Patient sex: M
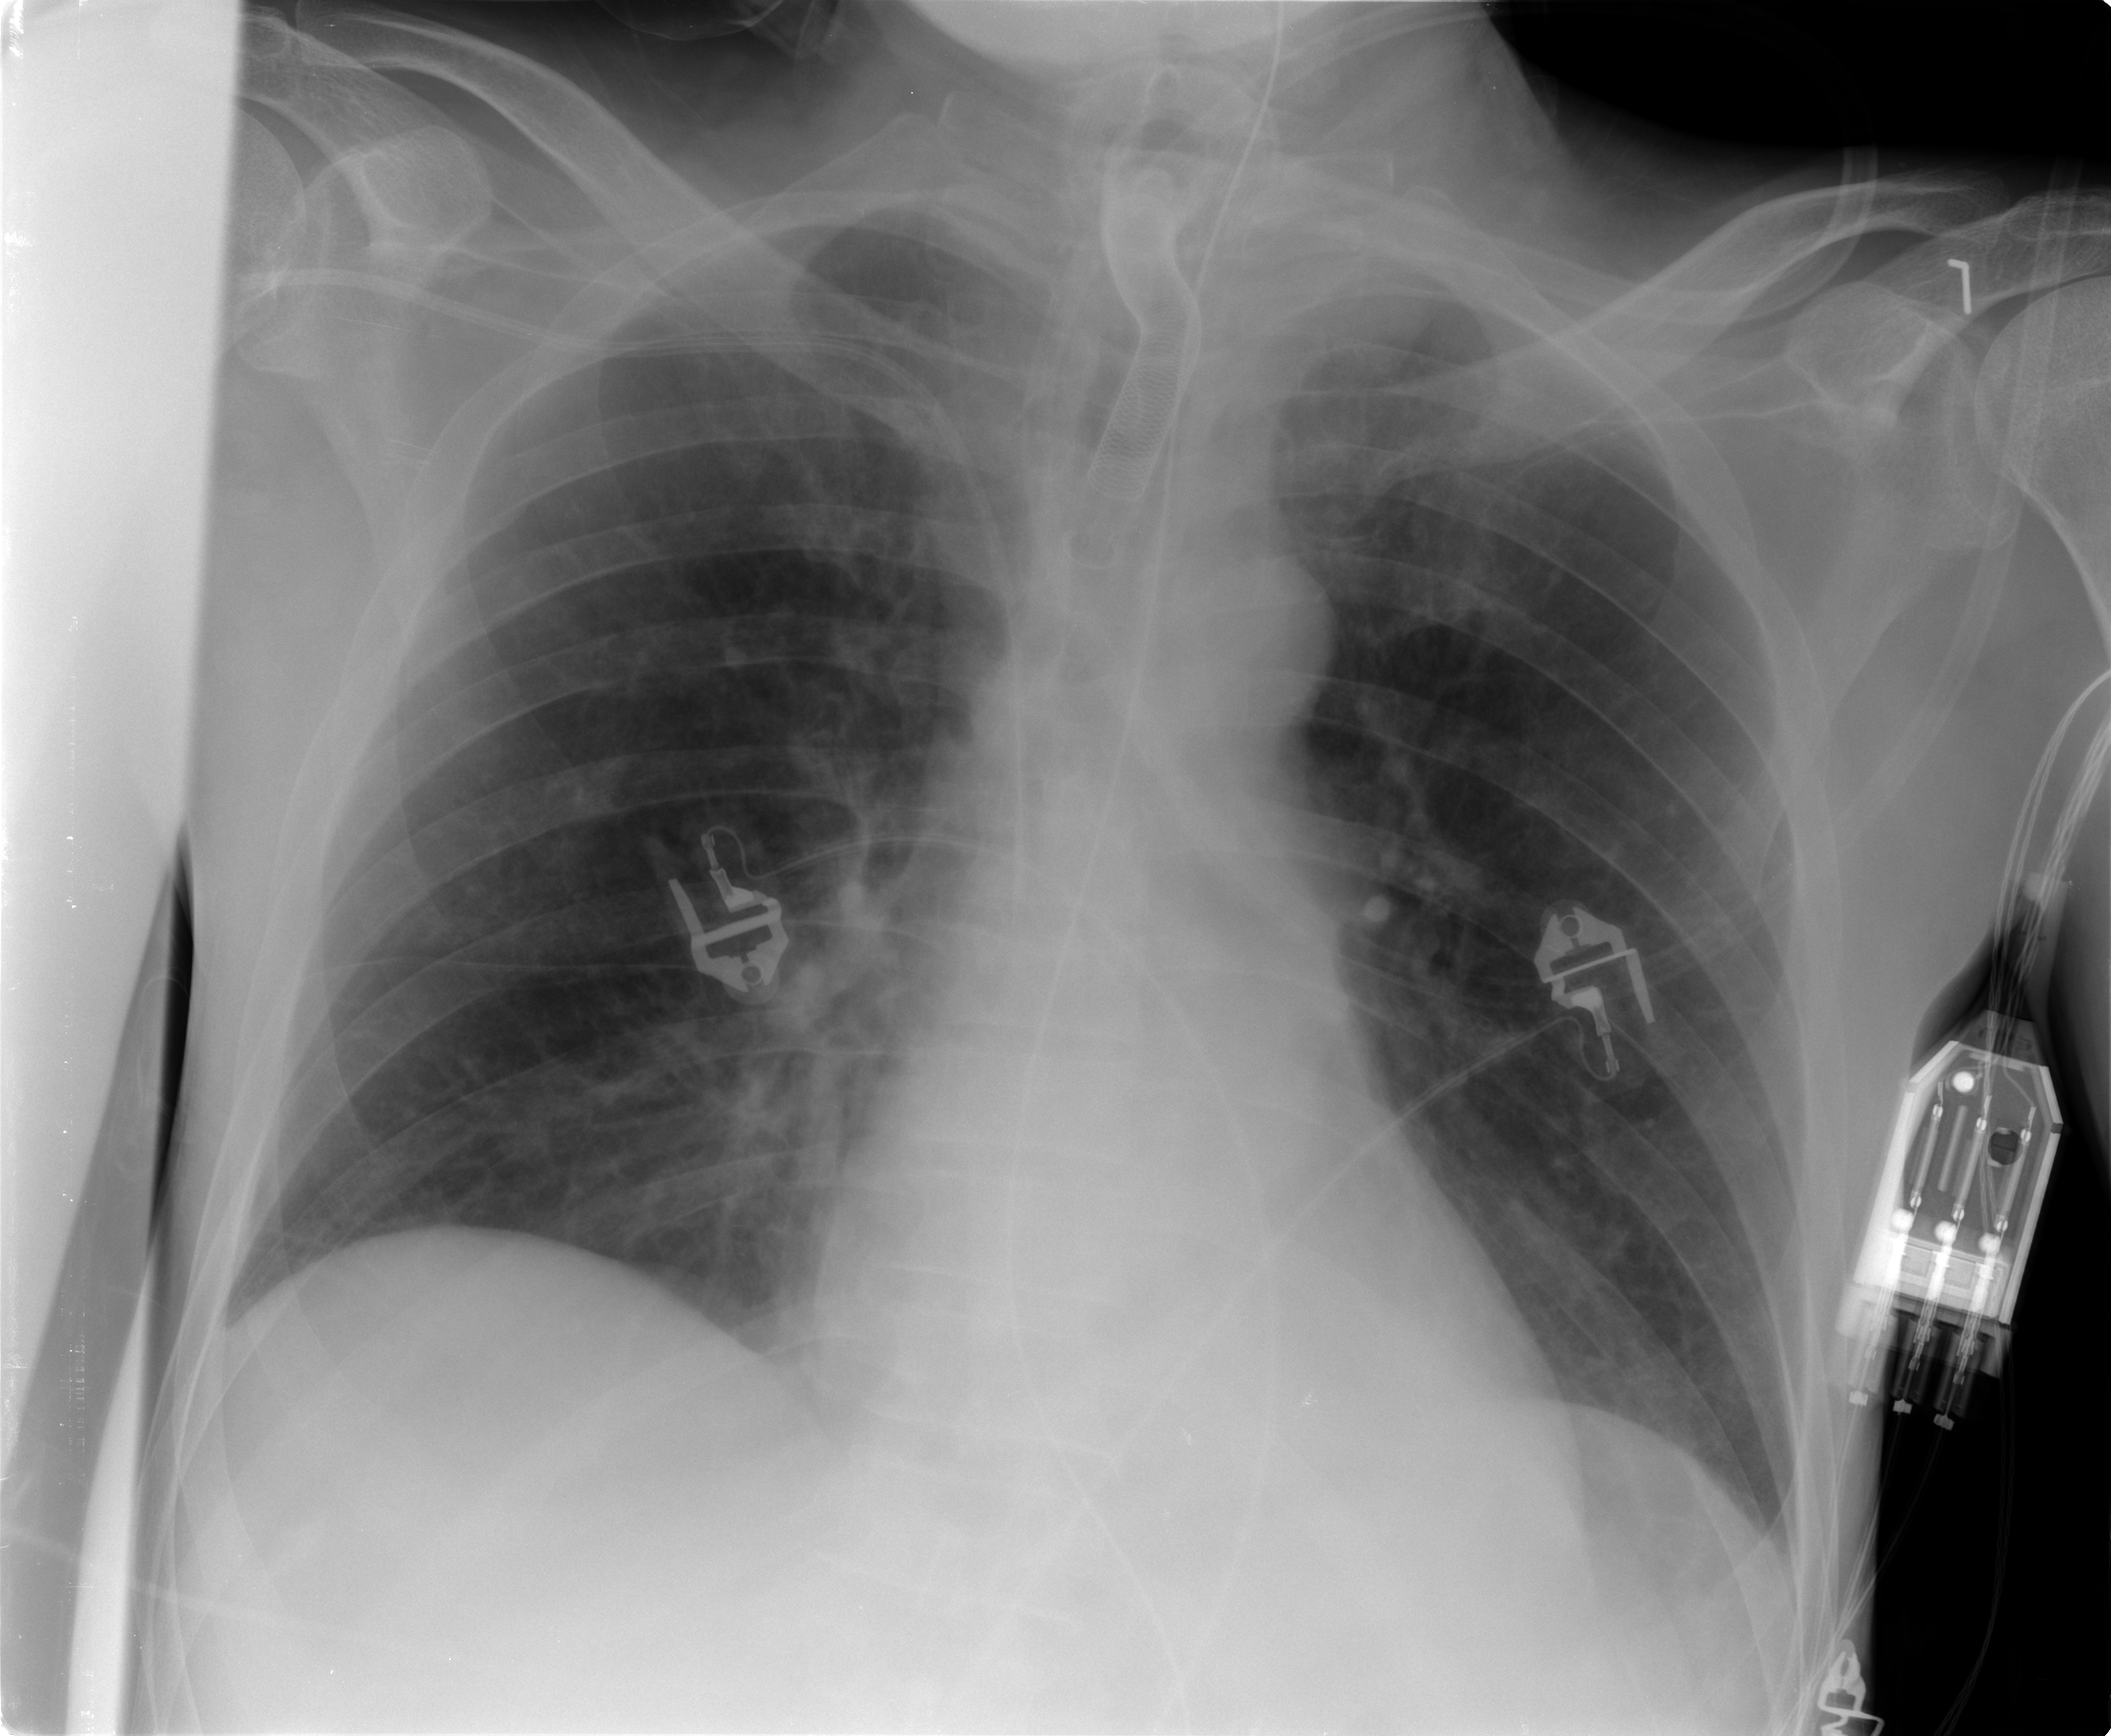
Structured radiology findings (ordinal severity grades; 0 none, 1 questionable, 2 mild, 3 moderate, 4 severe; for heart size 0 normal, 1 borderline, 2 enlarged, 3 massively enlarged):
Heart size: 0
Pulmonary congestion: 0
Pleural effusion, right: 0
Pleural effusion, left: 0
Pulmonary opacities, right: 0
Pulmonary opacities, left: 0
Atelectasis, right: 1
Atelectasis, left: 0